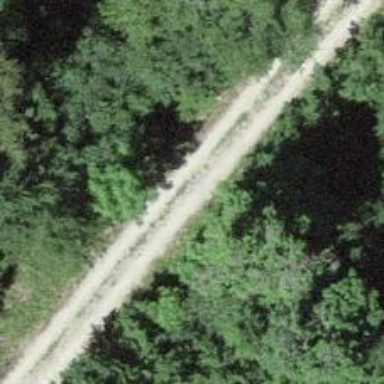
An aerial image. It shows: Track with grade 2 gravel surface.